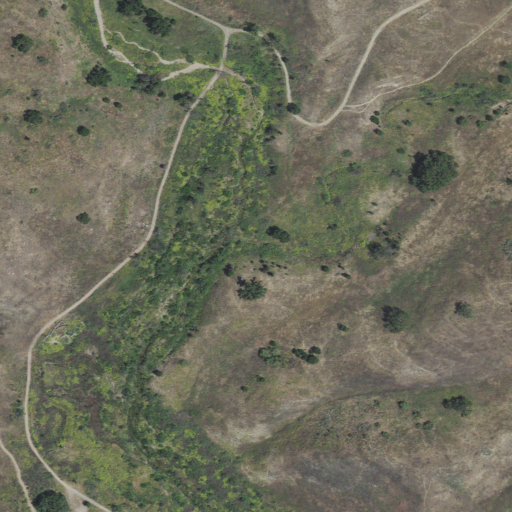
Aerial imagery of valley in California named East Las Virgenes Canyon containing grassland, woody wetlands, open development, shrub, and herbaceous wetlands